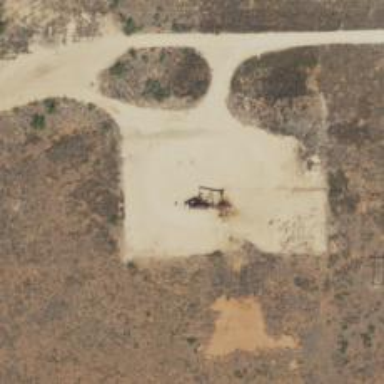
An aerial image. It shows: Petroleum well.